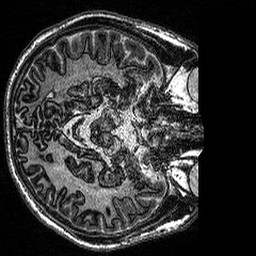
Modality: MP2RAGE
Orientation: axial
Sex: male
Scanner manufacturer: siemens
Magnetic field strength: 3 T
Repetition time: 5 s
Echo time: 0.00292 s